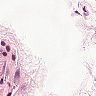
Metastatic tissue present: no